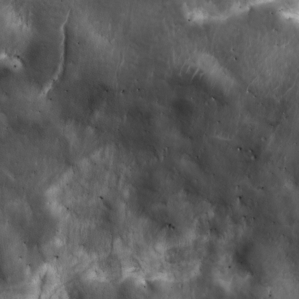
Label: non_frost